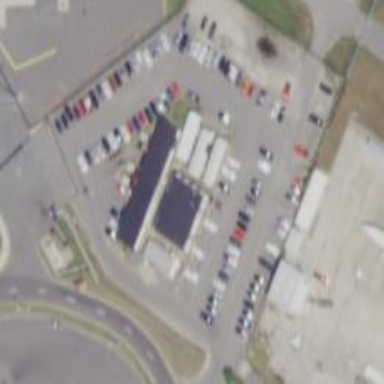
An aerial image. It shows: Car rental service.